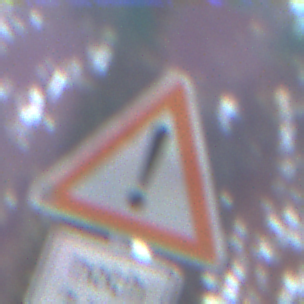
Verkehrszeichen: Gefahrenstelle
Zusatzzeichen unten: LaengeEinerStrecke4
Umgebung: Outdoor, Suburban
Tageszeit: MorningAfternoon
Wetter: PartlyCloudy
Licht: Natural
Jahreszeit: NotSpecified
Kontrast: HighContrast